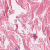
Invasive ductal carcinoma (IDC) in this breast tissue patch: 0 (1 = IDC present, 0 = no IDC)